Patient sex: M
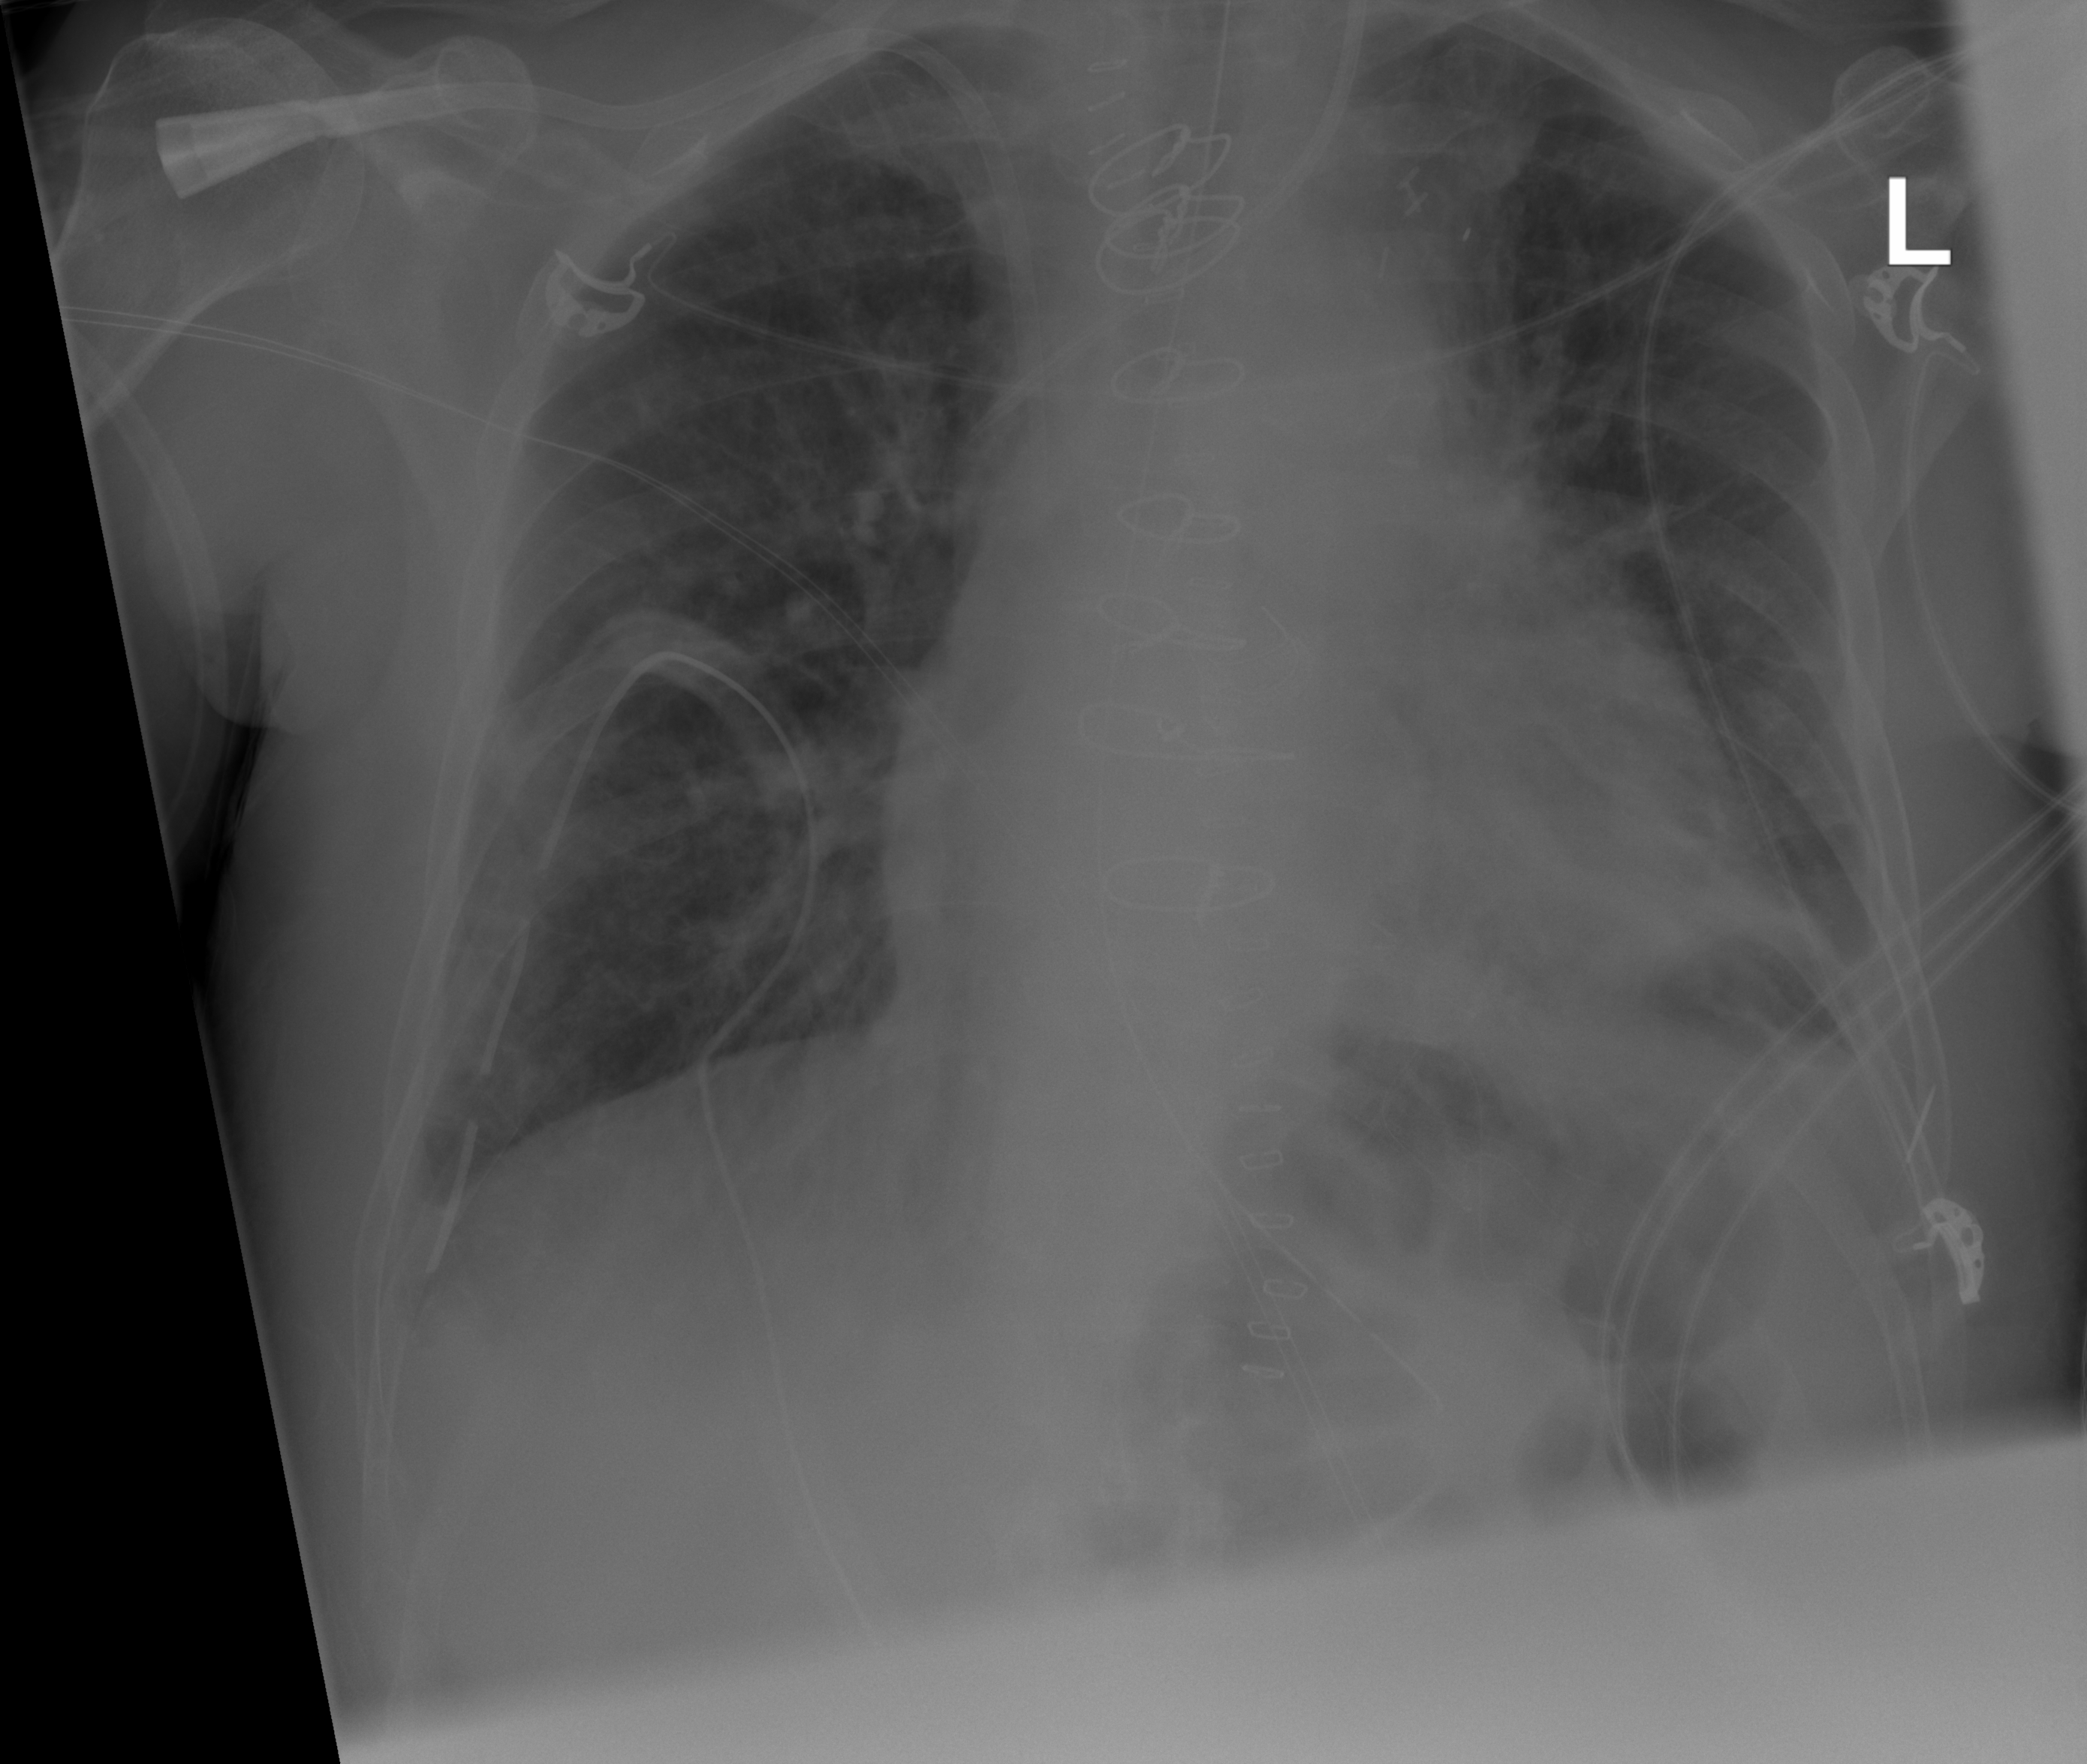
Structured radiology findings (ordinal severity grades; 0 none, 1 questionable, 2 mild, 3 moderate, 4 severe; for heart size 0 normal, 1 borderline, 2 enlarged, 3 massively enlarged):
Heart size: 2
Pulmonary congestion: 2
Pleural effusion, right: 2
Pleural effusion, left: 2
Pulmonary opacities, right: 2
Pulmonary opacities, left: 0
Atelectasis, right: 0
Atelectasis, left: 0